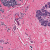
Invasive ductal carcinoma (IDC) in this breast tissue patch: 0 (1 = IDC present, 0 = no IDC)